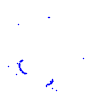
Particle: proton